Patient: sex F, age 68
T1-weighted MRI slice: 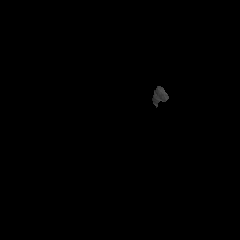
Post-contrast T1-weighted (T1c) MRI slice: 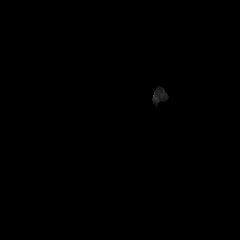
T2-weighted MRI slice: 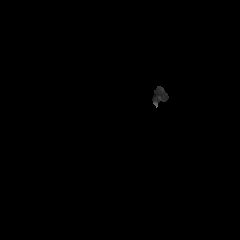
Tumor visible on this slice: no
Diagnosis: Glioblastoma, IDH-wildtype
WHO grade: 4